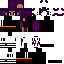
A female human skin with dark skin, wearing brown helmet dressed in a purple hoodie and black pants, featuring a closed mouth.